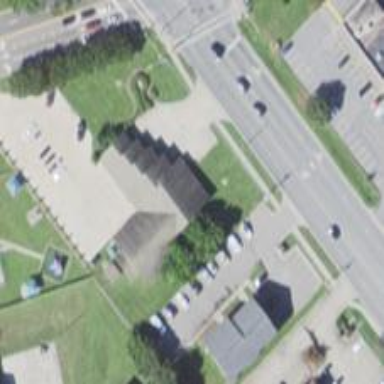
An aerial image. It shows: Ambulance station building.